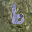
Label: 6